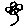
Label: flower